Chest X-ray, PA view. Patient: 39 years old, sex F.
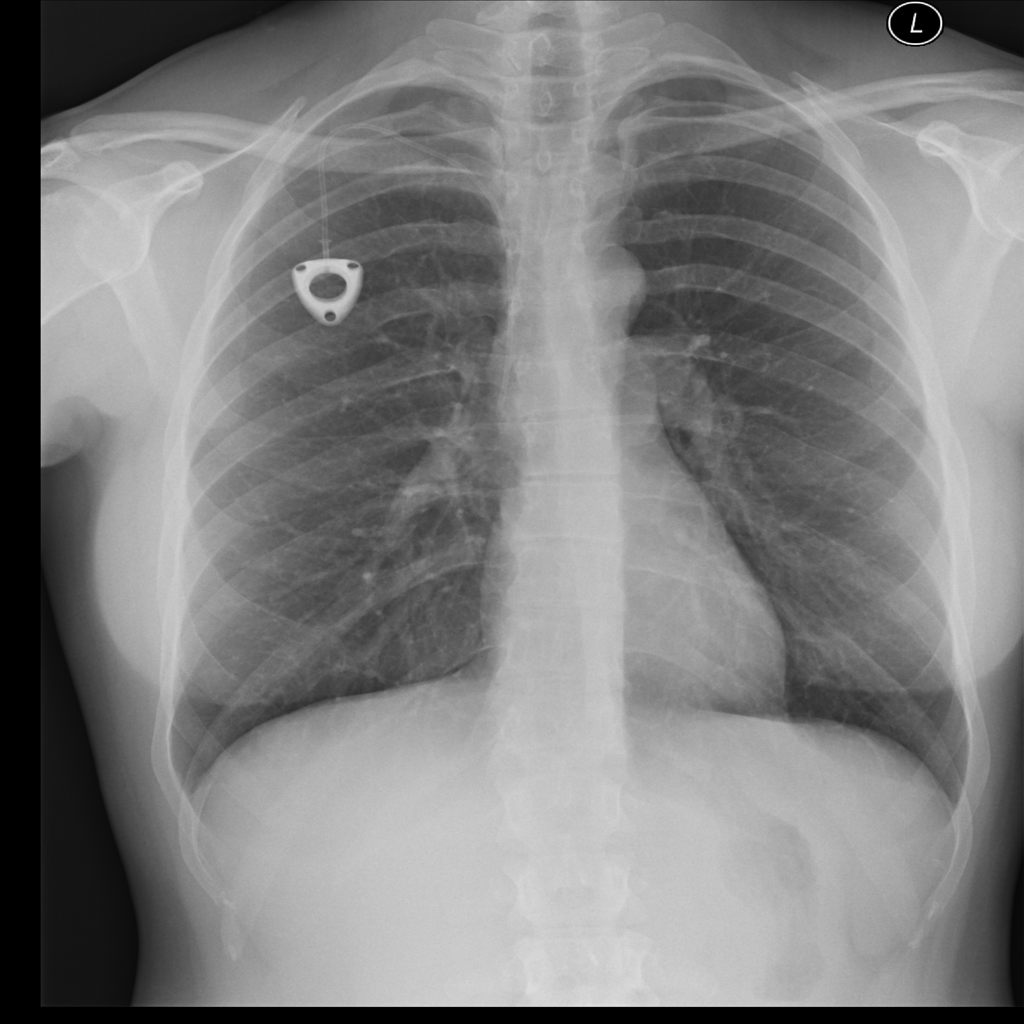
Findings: No Finding